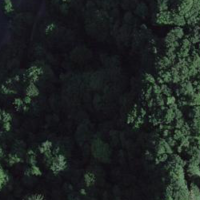
EUNIS habitat code: 44
Species observed at this site:
Lamium galeobdolon
Ajuga reptans